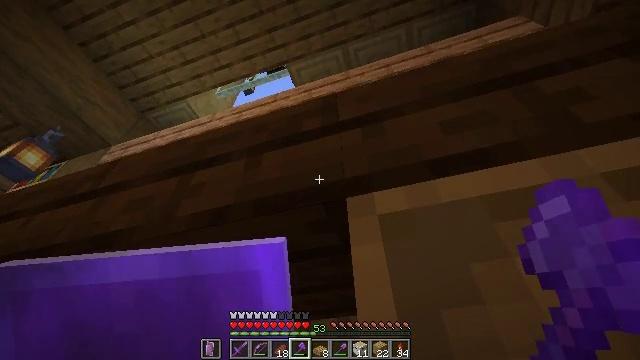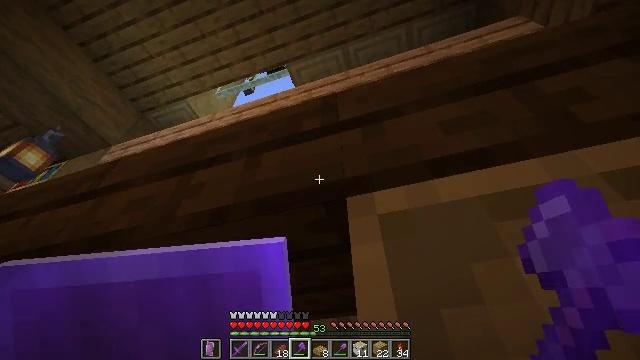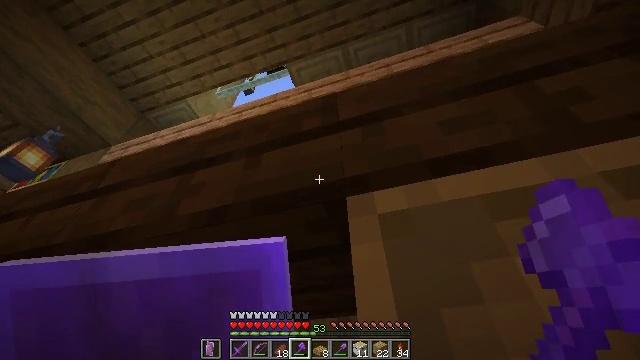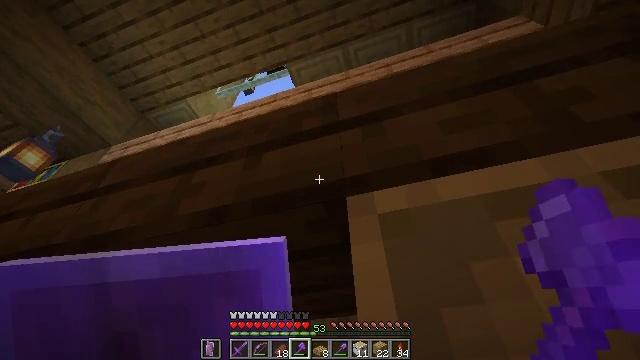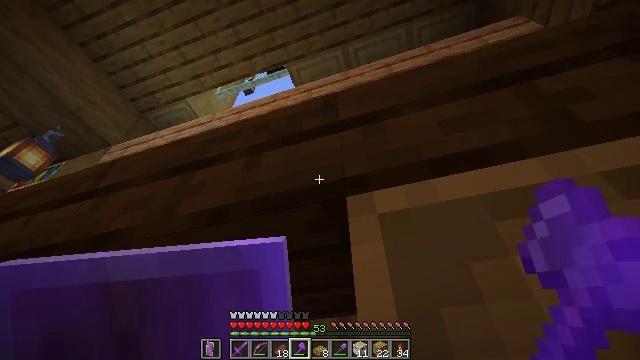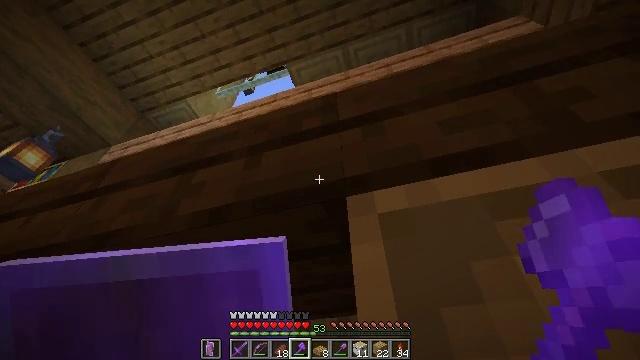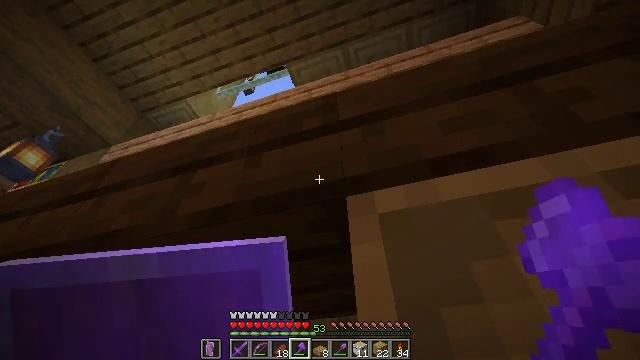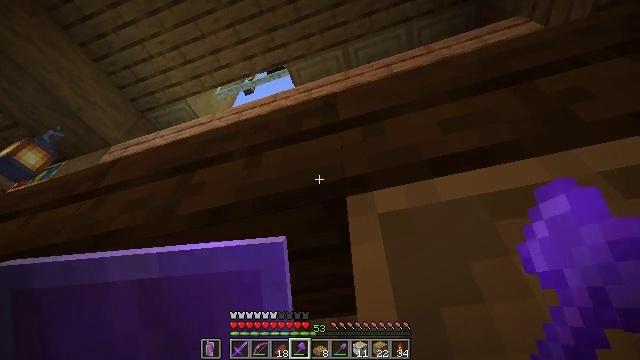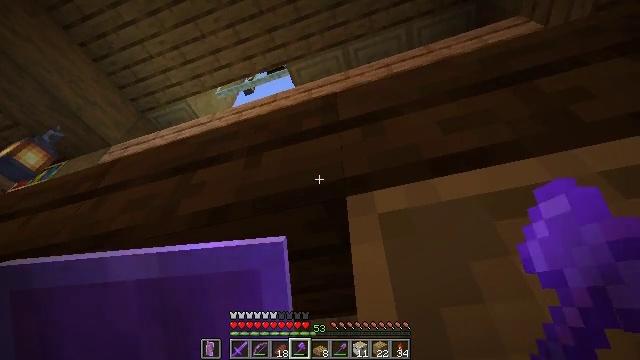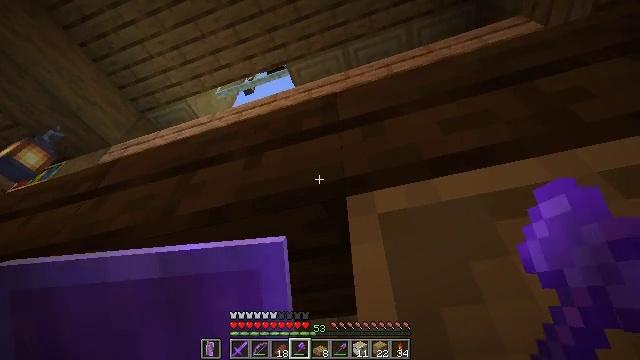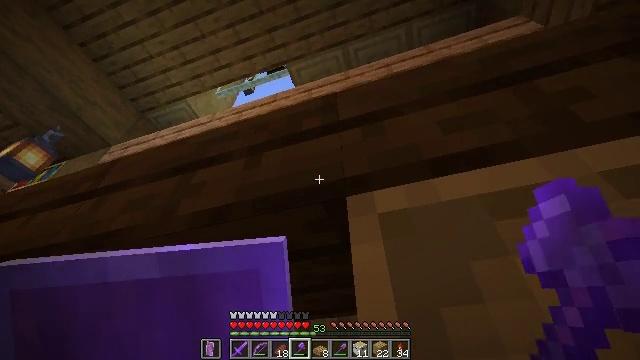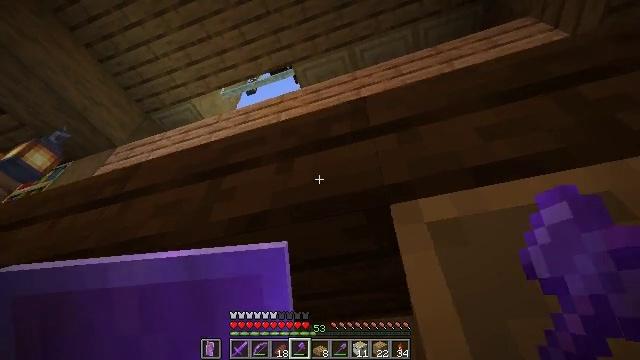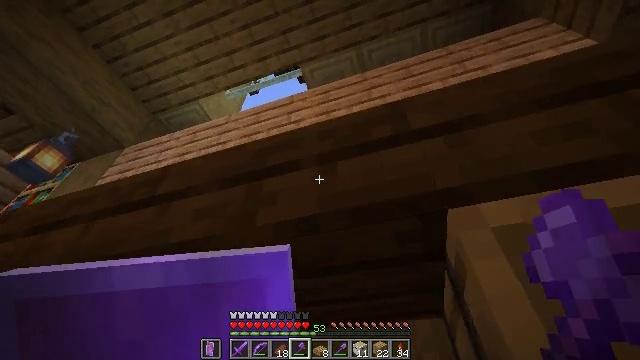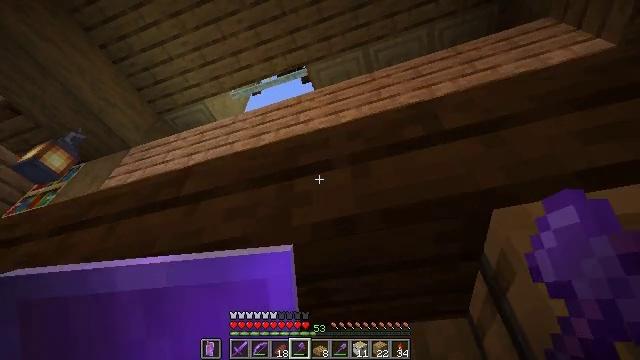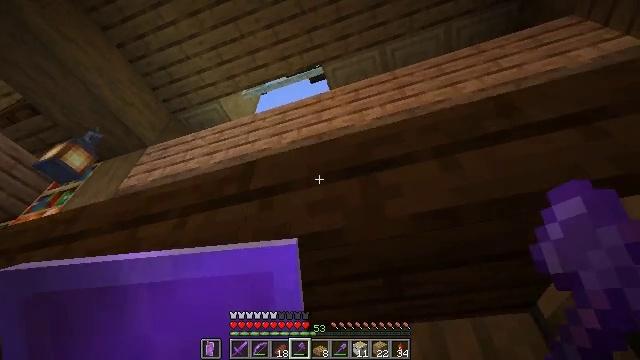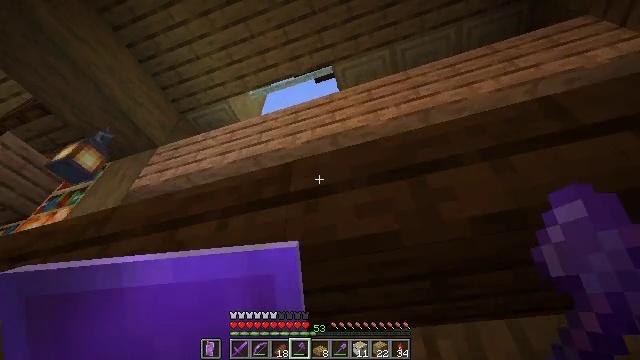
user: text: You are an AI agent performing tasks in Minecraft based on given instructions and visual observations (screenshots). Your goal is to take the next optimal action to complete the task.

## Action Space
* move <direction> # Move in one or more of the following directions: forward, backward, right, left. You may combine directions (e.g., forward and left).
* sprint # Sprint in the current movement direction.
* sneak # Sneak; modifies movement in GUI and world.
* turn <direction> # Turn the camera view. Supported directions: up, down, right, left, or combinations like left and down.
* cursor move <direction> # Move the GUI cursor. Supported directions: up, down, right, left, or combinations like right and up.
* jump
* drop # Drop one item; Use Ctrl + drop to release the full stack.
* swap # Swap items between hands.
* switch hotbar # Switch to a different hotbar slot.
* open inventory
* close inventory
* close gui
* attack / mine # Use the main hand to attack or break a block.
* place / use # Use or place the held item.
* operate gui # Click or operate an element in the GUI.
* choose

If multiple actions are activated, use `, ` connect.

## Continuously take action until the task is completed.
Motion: motion action
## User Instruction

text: Mine planks.
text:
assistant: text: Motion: no_op
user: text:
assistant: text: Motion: no_op
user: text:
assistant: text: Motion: no_op
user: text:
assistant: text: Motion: no_op
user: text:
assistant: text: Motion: no_op
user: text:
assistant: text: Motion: no_op
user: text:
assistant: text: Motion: no_op
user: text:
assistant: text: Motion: no_op
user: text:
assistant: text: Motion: no_op
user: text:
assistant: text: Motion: no_op
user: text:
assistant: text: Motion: move left
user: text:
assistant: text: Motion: move left
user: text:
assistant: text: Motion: move left
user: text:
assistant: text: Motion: move left
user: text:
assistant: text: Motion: move left
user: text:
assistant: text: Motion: move left
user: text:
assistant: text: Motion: move left
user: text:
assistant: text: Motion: move left
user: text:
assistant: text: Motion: no_op
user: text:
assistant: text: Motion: no_op
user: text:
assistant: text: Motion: no_op
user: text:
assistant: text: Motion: no_op
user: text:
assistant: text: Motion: no_op
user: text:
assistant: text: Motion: no_op
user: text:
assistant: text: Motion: no_op
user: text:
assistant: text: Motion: no_op
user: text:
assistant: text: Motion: no_op
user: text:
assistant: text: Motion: no_op
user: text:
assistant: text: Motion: no_op
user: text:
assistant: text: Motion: no_op